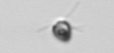
Label: Pyramimonas